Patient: sex M, age 54
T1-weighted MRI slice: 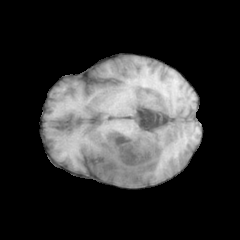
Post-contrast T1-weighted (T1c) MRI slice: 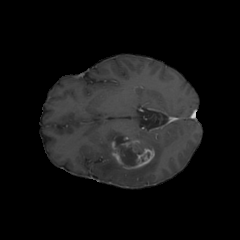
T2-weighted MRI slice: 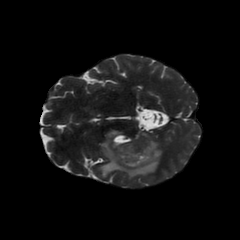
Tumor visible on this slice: yes
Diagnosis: Glioblastoma, IDH-wildtype
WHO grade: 4